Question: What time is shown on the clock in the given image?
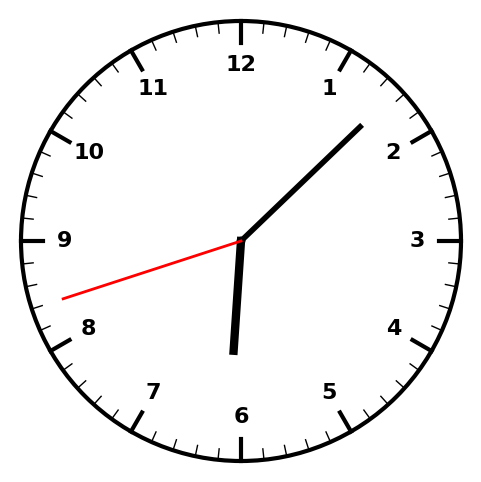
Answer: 06:07:42